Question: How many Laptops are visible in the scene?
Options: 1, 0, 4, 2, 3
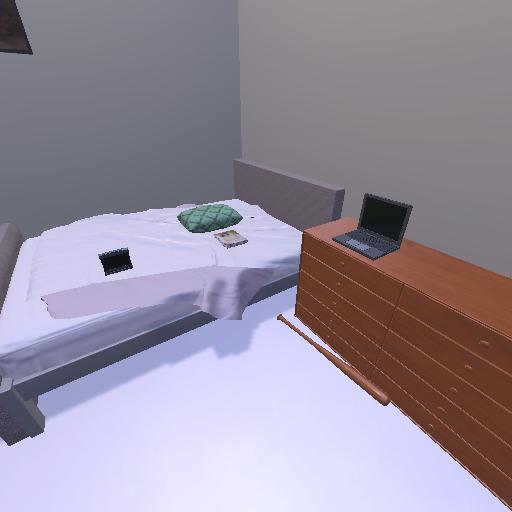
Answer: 1